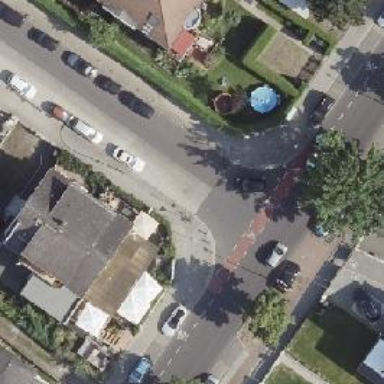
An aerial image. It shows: Unmarked road crossing.